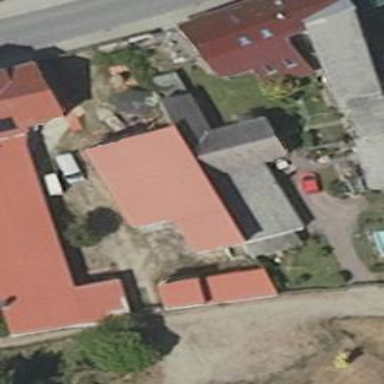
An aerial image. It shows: Shed.